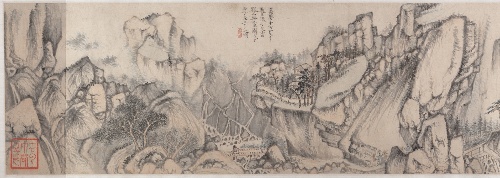
Title: 明　趙左　谿山無盡圖　卷|Streams and Mountains without End
Artist: Zhao Zuo
Artist bio: Chinese, ca. 1570–after 1630
Date: dated 1611–12
Object type: Handscroll
Classification: Paintings
Medium: Handscroll; ink and color on paper
Culture: China
Period: Ming dynasty (1368–1644)
Dimensions: Image: 9 5/8 x 248 5/8 in. (24.4 x 631.5 cm)
Overall with mounting: 11 3/4 x 465 3/4 in. (29.8 x 1183 cm)
Department: Asian Art
Credit line: Purchase, The Dillon Fund Gift, 1976
Accession year: 1976
Repository: Metropolitan Museum of Art, New York, NY
Tags: Mountains